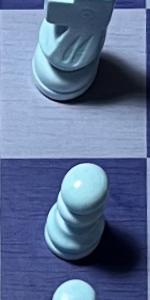
Label: Pawn_White